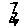
Label: zigzag